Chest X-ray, AP view. Patient: 31 years old, sex M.
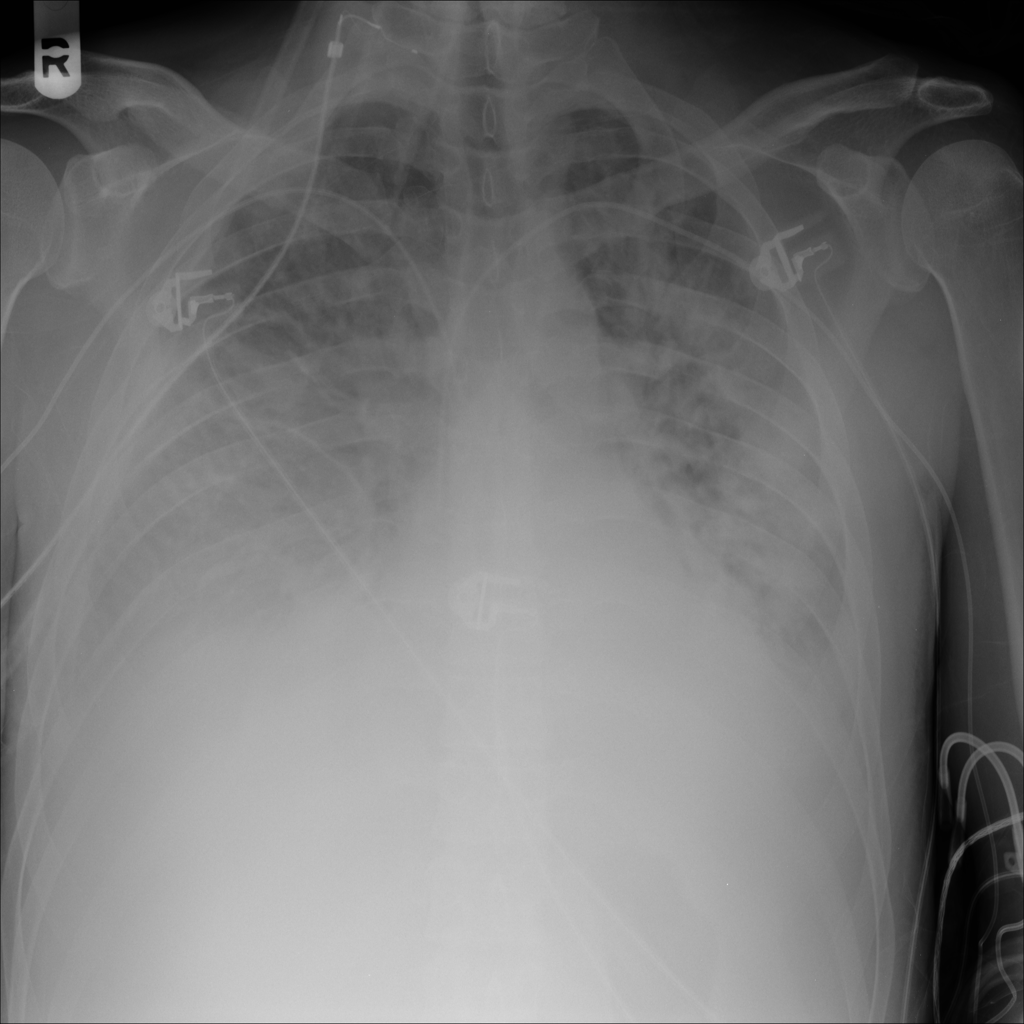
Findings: Infiltration